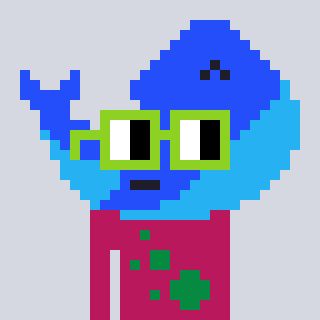
a pixel art character with square light green glasses, a whale-shaped head and a darkpink-colored body on a cool background